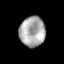
Tissue: prostate
Cell type: T cells
Senescence score: 0.3534
Nuclear area (px): 760
Mean DAPI intensity: 168.443